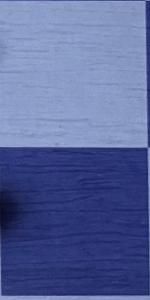
Label: Empty